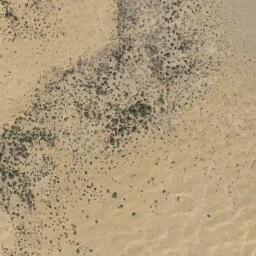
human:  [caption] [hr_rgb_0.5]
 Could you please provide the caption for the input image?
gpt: A lot of dense small chaparrals grow in the desert .

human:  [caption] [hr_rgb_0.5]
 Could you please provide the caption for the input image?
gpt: There are several trees and some weeds in this desert .

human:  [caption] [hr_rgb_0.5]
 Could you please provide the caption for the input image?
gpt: Chaparral is scattered in the sand from dense to sparse .

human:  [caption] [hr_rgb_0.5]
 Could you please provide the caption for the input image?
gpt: The chaparral is consist of some bushes on the desert .

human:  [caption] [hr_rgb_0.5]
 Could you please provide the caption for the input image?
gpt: The chaparral is thicker in the upper left than in the lower right .